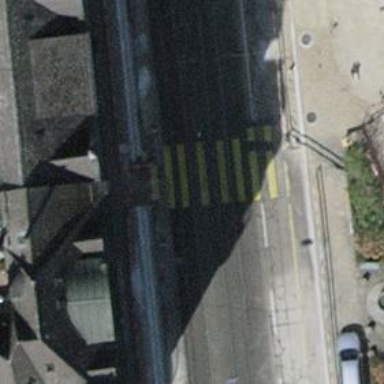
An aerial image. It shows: Tram crossing on the railway.